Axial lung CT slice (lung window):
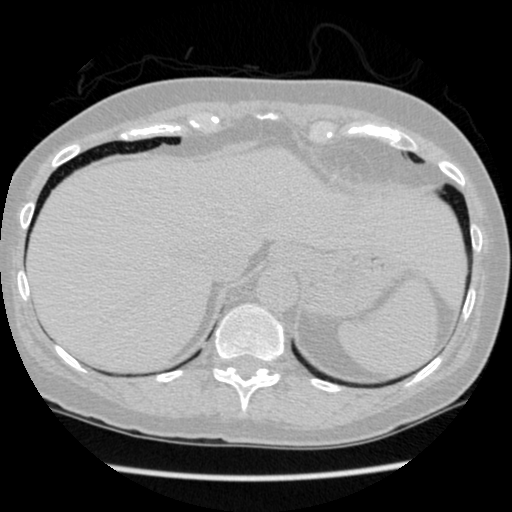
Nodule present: no